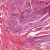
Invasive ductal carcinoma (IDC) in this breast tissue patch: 0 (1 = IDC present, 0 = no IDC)